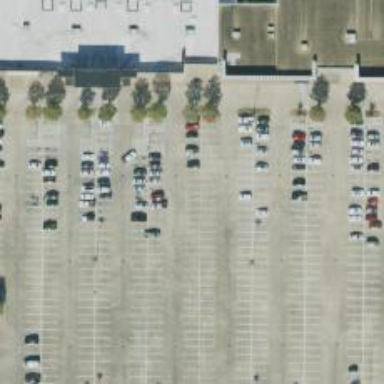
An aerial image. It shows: Parking space is available.